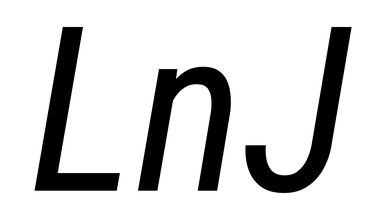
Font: Roboto-Italic_Condensed_Italic